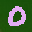
Label: 0